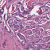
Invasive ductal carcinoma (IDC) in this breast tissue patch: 1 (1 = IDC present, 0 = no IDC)